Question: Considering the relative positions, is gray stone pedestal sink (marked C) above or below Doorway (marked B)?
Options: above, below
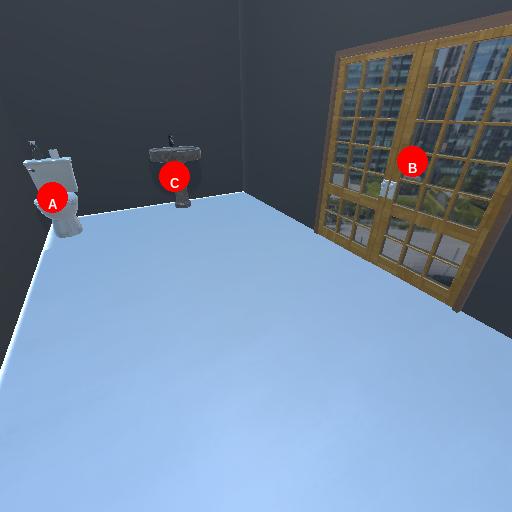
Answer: above